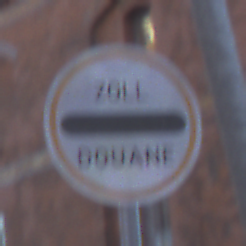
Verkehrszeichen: Zollstelle
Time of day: SunriseSunset
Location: Outdoor (Urban)
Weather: Clear
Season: NotSpecified
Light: Natural